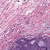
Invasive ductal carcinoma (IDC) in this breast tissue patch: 1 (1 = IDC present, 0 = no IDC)